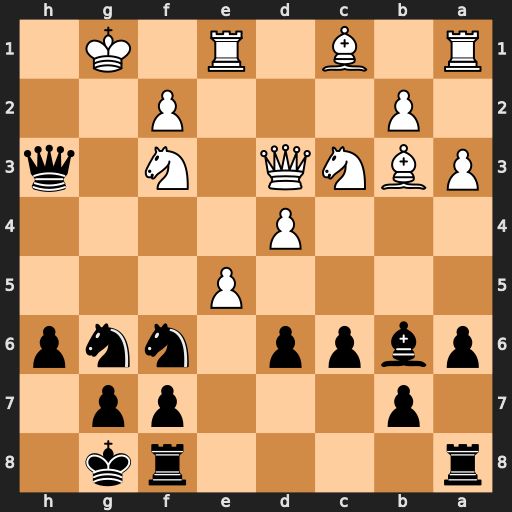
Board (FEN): r4rk1/1p3pp1/pbpp1nnp/4P3/3P4/PBNQ1N1q/1P3P2/R1B1R1K1
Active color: b
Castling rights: -
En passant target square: -
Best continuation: Nh4 Nxh4 Qxd3